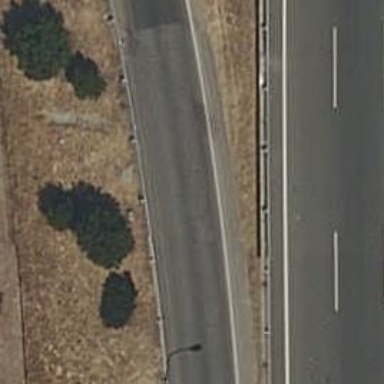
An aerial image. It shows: Motorway link.